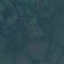
Land use / land cover class: Pasture